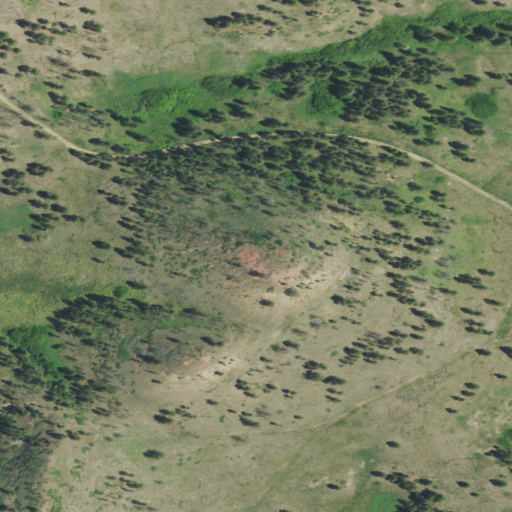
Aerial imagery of mountain in Montana named Threemile Buttes containing shrub, grassland, and evergreen forest